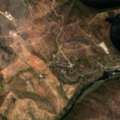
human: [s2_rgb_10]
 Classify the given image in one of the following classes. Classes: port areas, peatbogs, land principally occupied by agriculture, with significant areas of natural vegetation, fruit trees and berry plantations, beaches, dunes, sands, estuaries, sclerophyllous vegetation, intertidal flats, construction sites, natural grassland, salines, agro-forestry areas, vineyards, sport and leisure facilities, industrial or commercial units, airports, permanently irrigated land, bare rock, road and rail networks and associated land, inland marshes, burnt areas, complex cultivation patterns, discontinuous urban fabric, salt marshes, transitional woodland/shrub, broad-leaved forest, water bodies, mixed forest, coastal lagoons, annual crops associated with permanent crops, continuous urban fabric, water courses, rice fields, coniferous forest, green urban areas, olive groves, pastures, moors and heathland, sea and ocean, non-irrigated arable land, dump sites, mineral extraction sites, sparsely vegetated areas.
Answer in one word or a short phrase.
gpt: olive groves, broad-leaved forest, transitional woodland/shrub, water bodies